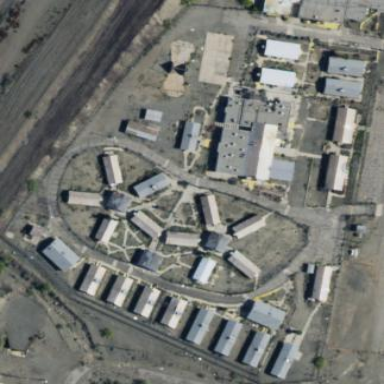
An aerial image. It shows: Prison.